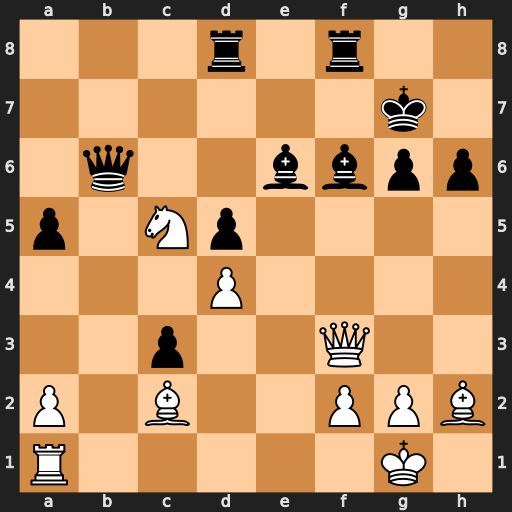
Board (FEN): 3r1r2/6k1/1q2bbpp/p1Np4/3P4/2p2Q2/P1B2PPB/R5K1
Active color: w
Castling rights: -
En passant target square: -
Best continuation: Bc7 Qc6 Ba4